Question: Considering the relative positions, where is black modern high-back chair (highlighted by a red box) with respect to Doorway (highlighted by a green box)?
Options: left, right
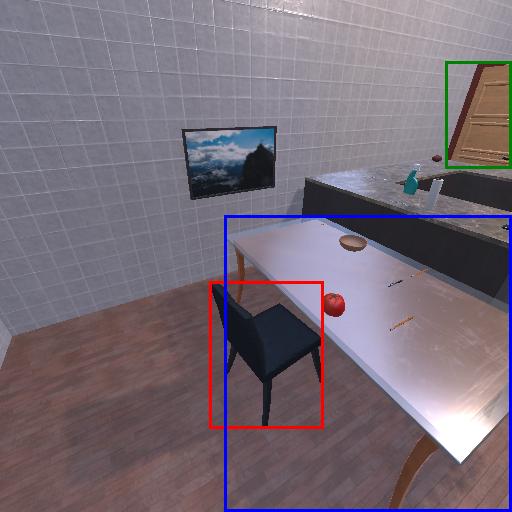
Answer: left